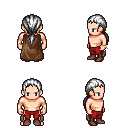
a pixel art fantasy rpg character, male body template, human, light skin, brown cape, red pants, white ponytail hairstyle, bracelets, brown shoes, four views (front, back, left, right), 2x2 character sprite sheet, small pixel art, hard edges, no anti-aliasing